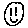
Label: smiley face